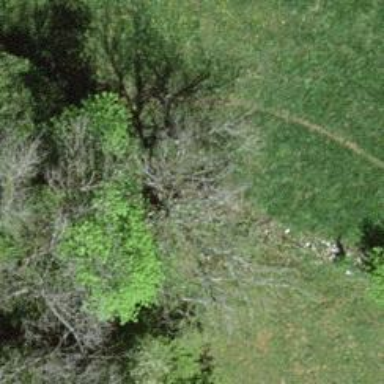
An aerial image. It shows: Path.